Interaction volume radius: 5 \u00c5
Interaction volume height: 15 \u00c5
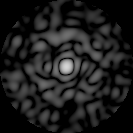
Disorder parameter: 0.7875